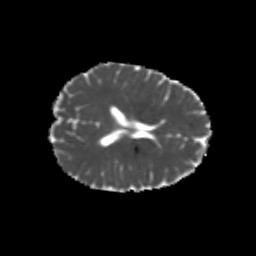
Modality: MD
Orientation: axial
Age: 22
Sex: female
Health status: healthy
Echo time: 0.074 s